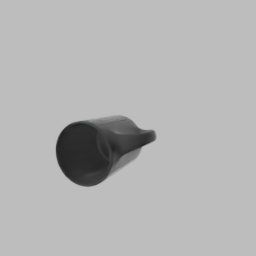
Label: tools